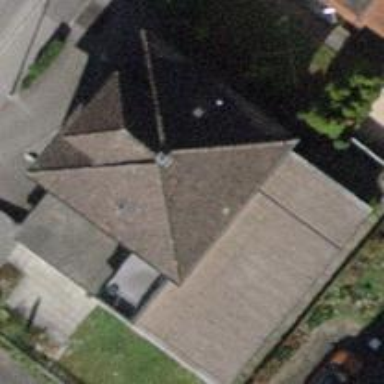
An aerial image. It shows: Detached building with tiled roof.